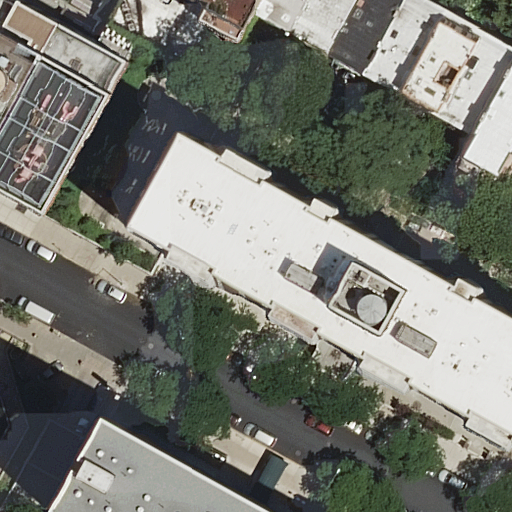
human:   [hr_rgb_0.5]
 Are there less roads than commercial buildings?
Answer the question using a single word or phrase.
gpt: no

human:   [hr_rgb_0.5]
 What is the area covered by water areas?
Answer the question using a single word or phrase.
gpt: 0m2

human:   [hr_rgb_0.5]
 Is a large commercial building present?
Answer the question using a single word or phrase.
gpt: no

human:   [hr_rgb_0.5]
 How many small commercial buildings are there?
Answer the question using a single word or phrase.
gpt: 0

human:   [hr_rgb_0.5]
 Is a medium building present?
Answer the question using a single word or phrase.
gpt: yes

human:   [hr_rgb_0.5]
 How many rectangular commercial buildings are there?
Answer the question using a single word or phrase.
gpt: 0

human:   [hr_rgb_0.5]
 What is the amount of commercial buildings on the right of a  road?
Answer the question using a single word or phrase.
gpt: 0

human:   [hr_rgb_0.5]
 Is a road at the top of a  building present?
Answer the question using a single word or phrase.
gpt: yes

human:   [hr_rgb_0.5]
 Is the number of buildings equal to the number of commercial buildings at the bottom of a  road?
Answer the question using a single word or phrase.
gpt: no

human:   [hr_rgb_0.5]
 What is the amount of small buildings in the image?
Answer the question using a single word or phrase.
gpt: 4

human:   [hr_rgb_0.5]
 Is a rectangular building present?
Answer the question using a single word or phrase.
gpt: yes

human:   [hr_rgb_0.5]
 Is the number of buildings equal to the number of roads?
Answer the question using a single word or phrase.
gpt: no

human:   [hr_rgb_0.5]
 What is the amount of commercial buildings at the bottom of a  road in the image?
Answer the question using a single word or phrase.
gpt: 0

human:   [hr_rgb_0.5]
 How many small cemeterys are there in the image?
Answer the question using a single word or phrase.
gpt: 0

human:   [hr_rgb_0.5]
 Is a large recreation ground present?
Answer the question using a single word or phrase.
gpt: no

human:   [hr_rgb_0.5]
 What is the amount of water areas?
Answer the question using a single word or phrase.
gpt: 0

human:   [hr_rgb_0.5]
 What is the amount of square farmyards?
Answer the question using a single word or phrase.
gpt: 0

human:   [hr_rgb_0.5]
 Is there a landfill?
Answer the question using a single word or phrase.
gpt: no

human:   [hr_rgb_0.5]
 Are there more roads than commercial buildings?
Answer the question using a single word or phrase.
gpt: yes

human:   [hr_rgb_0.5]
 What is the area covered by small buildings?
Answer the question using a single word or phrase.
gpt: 227m2

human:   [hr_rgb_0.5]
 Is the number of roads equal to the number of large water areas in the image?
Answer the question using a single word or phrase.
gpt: no

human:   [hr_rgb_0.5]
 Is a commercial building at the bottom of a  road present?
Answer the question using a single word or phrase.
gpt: no

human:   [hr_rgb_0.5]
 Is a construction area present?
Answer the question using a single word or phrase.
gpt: no

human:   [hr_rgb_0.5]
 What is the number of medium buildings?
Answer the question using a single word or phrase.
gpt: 9

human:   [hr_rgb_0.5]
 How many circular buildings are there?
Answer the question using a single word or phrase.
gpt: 0

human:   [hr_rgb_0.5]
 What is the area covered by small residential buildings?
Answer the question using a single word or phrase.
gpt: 227m2

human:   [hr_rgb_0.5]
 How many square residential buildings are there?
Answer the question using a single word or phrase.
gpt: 0

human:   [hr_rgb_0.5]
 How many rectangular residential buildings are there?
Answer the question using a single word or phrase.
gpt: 13

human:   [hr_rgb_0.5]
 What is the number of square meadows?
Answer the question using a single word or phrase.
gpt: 0

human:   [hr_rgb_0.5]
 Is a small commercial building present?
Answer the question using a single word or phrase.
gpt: no

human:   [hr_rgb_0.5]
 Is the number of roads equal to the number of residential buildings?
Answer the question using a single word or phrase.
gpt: no

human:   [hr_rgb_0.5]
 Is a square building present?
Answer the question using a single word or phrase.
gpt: no

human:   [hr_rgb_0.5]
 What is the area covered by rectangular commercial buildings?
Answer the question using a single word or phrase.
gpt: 0m2

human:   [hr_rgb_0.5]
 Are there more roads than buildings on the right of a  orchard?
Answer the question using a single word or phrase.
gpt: yes

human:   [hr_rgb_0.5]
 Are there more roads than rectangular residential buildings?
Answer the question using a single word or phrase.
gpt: no

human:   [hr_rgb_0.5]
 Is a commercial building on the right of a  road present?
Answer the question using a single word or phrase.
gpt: no